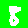
Digit: 8